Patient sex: M
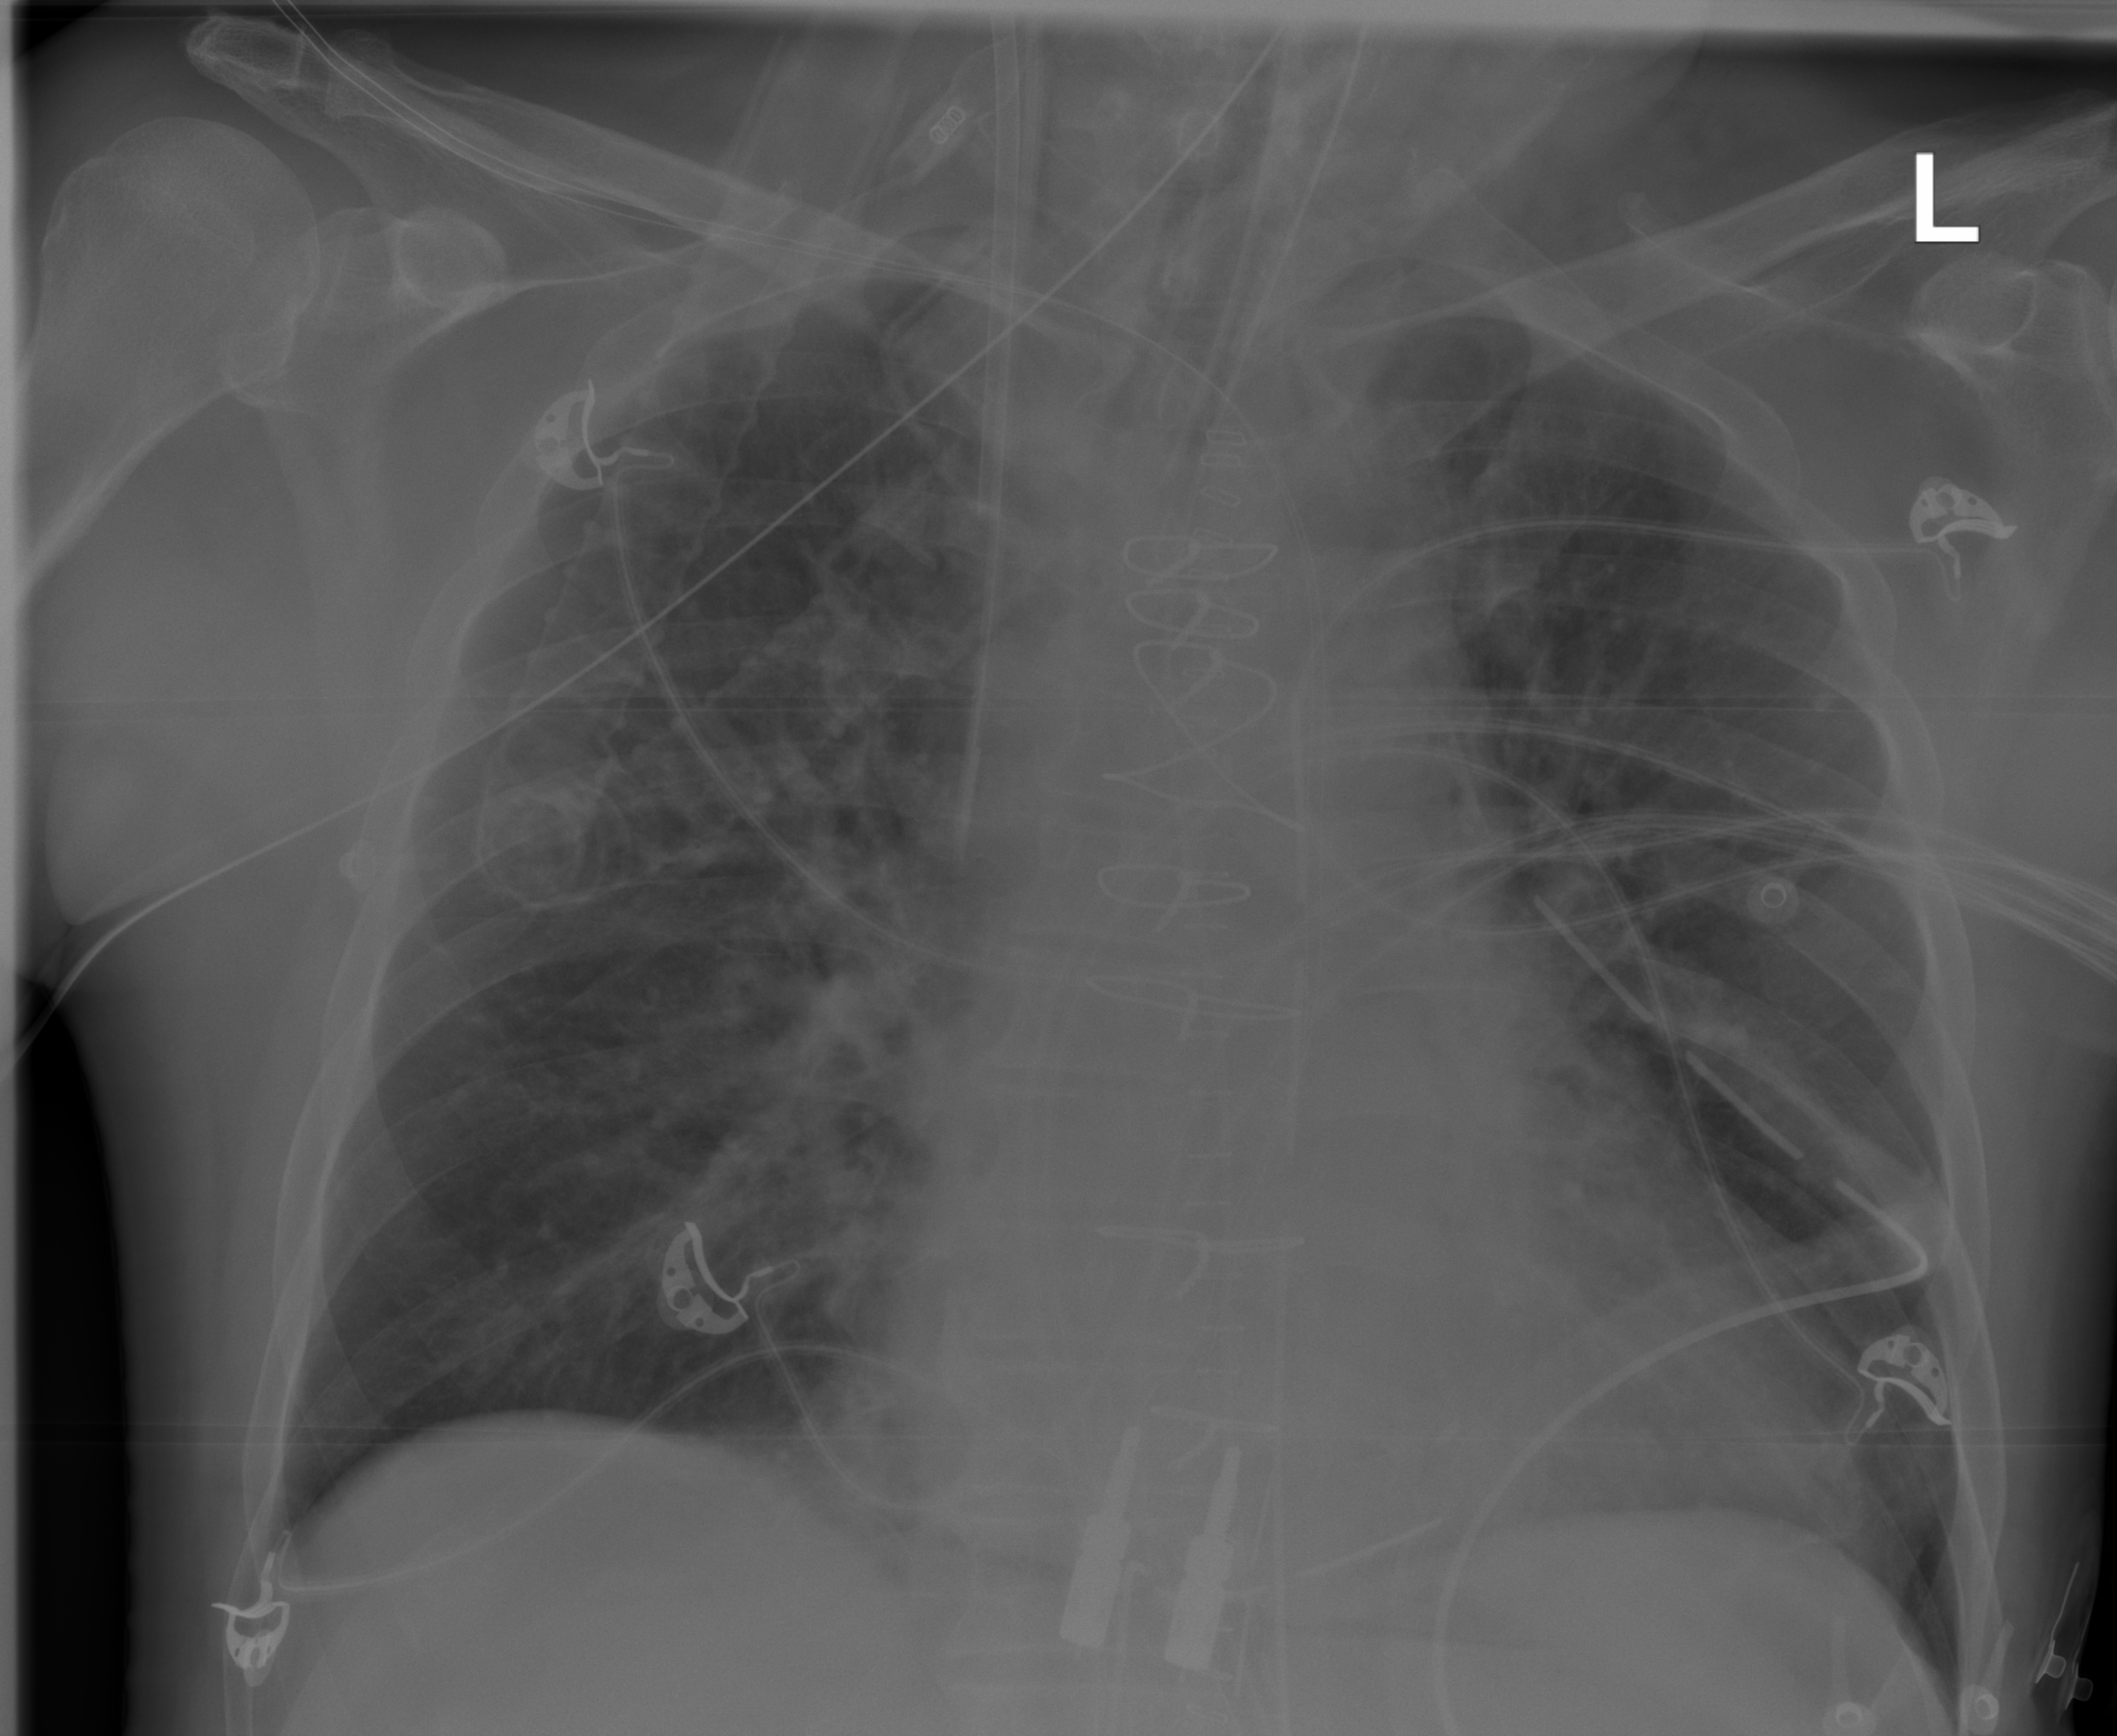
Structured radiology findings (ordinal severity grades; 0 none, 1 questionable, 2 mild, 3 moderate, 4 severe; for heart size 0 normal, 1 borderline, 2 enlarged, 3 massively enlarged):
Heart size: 2
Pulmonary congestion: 2
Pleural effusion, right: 0
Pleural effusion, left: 0
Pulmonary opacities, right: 2
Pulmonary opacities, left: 2
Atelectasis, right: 2
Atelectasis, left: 0